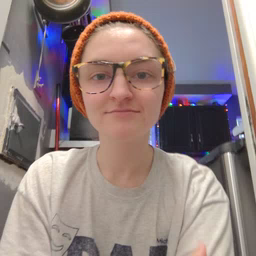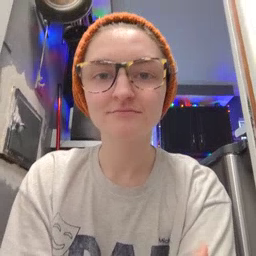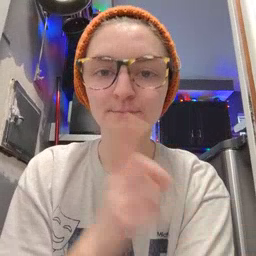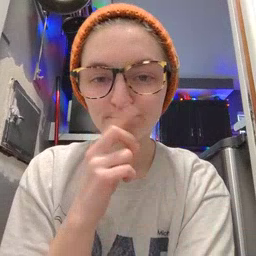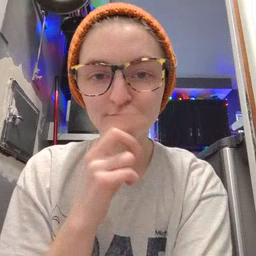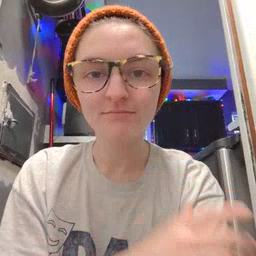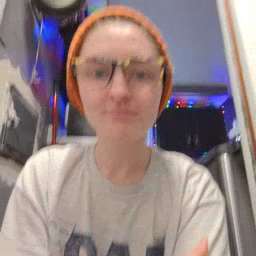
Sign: mouse